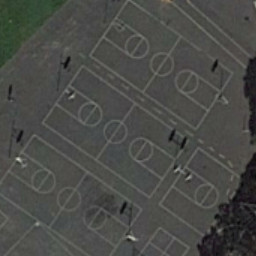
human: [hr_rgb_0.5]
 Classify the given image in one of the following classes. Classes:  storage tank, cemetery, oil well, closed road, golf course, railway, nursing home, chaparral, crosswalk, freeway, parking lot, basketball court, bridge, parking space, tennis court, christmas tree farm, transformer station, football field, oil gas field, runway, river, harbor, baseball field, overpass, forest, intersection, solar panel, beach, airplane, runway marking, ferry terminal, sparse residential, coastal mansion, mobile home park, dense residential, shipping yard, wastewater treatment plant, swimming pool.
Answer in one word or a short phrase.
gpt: basketball court